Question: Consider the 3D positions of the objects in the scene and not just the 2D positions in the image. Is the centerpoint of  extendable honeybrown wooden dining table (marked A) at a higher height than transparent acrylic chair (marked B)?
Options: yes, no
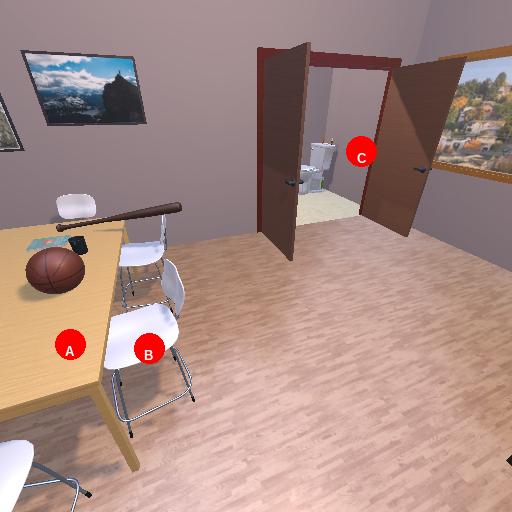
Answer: yes